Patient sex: M
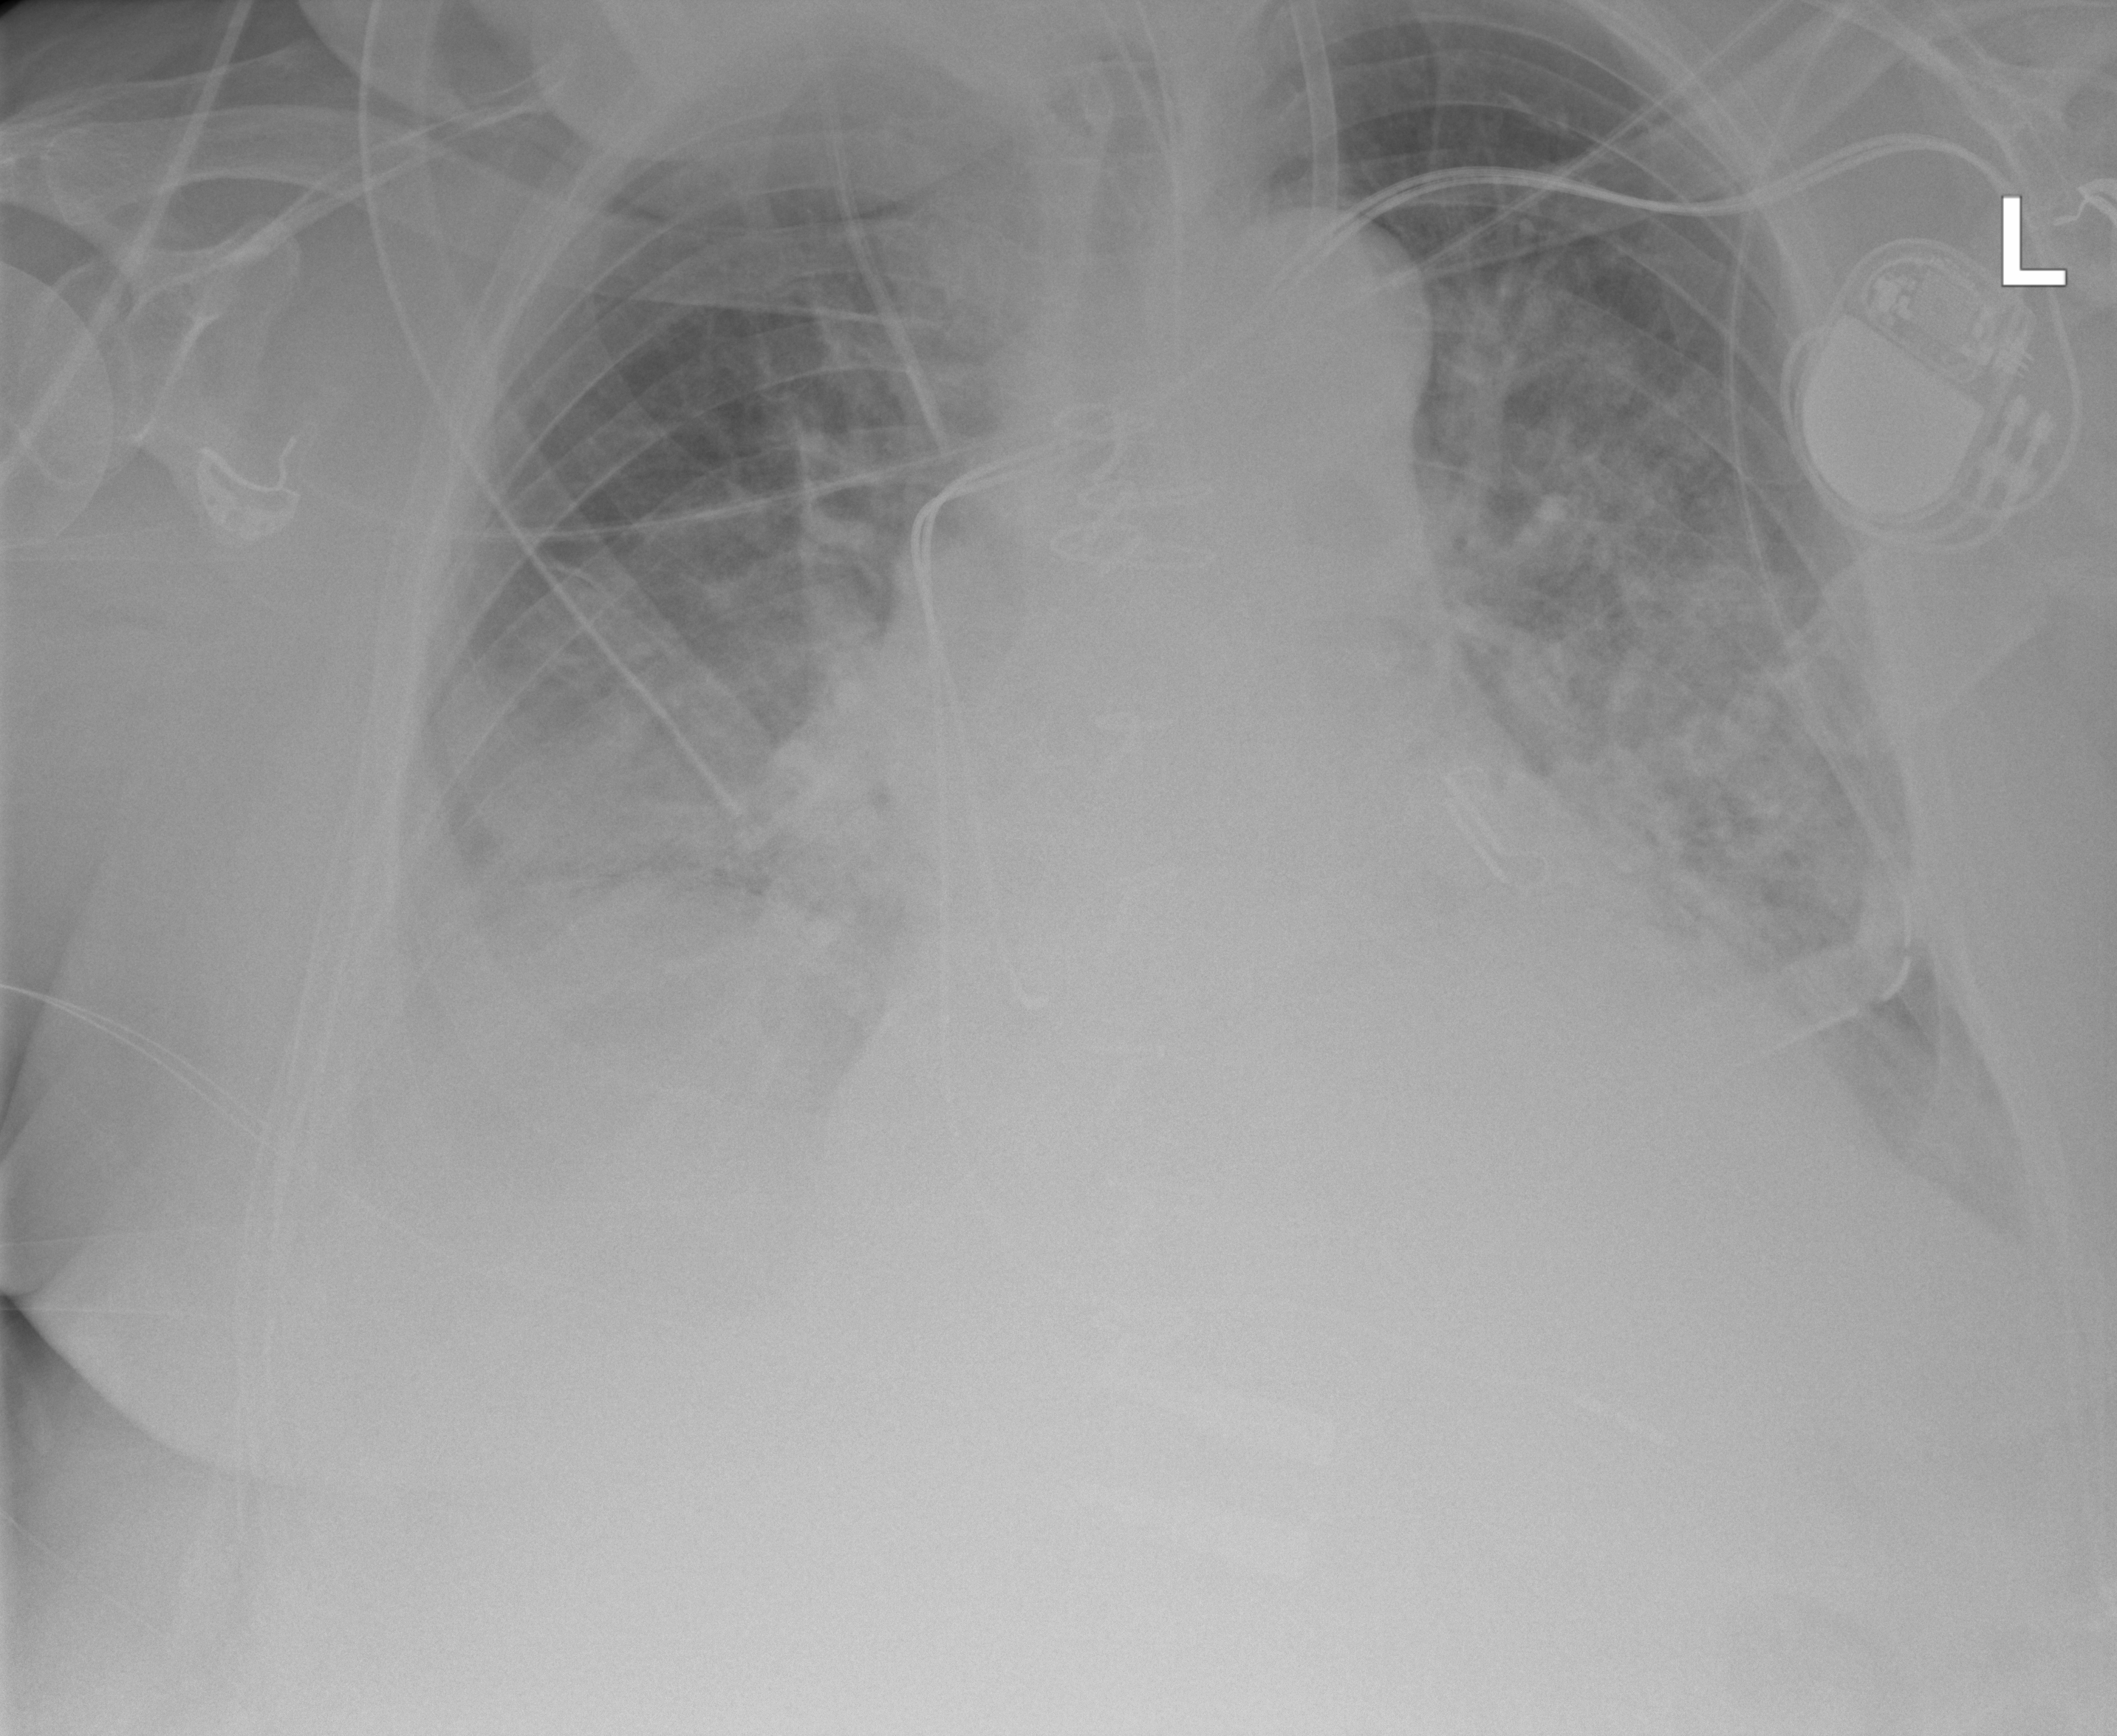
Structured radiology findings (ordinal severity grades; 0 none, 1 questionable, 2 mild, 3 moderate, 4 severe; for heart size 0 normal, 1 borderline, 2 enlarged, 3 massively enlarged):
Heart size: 2
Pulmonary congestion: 3
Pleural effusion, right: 3
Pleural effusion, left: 2
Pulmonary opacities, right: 3
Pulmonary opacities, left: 3
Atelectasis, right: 3
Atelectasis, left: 3